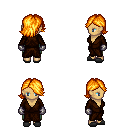
a pixel art fantasy rpg character, female body template, human, tanned skin, brown robe, teal pants, light blonde swoop hairstyle, metal gloves, gray slippers, four views (front, back, left, right), 2x2 character sprite sheet, small pixel art, hard edges, no anti-aliasing